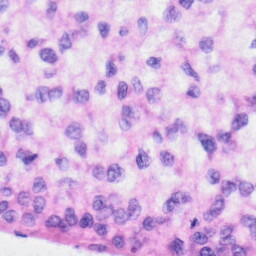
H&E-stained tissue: Liver